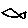
Label: fish